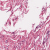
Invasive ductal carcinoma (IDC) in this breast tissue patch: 0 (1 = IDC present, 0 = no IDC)